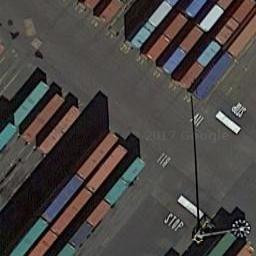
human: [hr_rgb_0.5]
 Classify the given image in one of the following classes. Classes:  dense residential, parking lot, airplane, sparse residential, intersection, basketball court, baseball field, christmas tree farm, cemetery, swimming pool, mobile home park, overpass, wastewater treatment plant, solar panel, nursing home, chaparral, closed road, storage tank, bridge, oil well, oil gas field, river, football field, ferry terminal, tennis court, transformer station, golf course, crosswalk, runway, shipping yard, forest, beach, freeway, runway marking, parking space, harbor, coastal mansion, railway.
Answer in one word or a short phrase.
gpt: shipping yard